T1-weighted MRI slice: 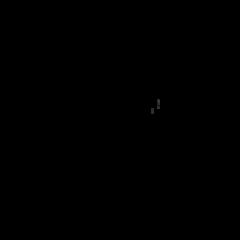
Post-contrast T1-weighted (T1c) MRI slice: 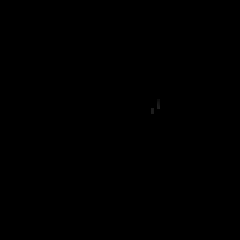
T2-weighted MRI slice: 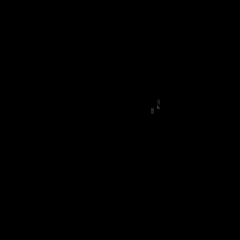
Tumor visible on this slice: no